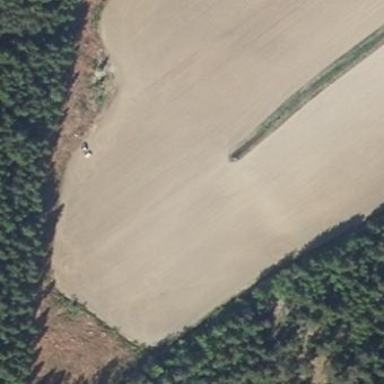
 likely man-made clearing in the landscape."